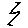
Label: zigzag